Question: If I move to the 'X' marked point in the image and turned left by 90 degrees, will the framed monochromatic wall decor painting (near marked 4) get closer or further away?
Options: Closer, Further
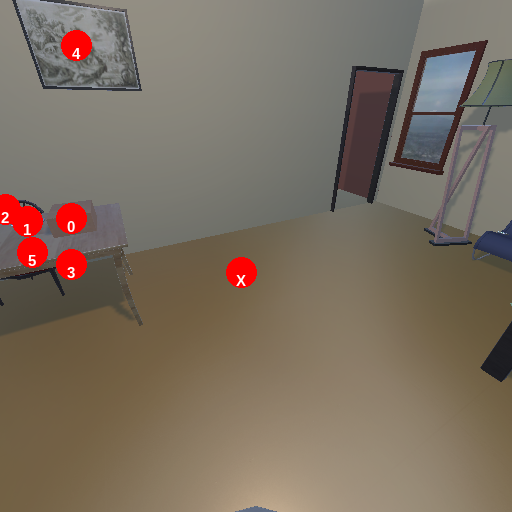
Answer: Closer